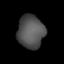
Tissue: lung
Cell type: Epithelial cells
Senescence score: 0.5556
Nuclear area (px): 865
Mean DAPI intensity: 82.822